Brain MRI, t1w sequence, axial 2D slice.
Patient: age 44, sex F, weight 95 kg, height 1.95 m
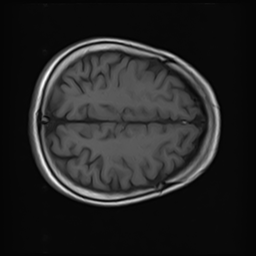